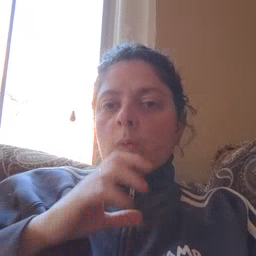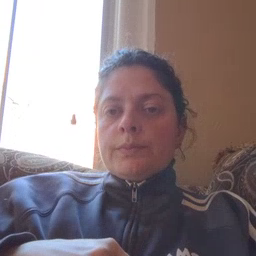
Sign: old